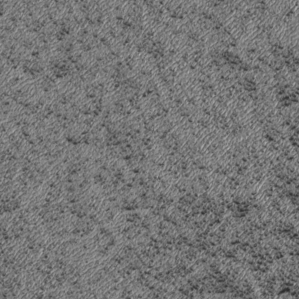
Label: frost